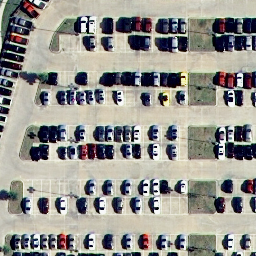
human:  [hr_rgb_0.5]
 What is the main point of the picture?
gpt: parking lot